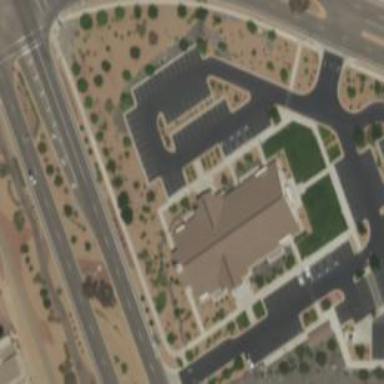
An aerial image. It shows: Temple building.